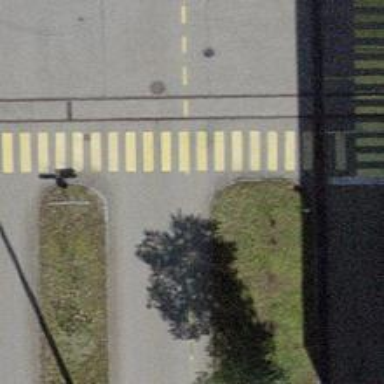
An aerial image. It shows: Unmarked road crossing.